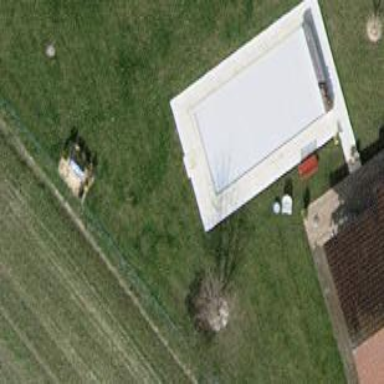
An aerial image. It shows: Swimming pool located in leisure land.